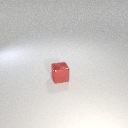
small red metal cube